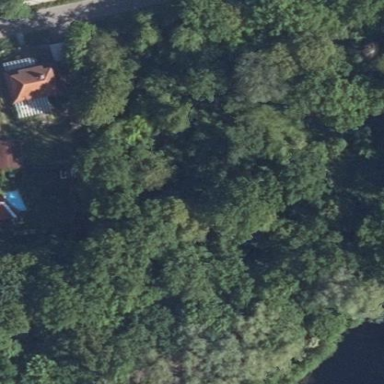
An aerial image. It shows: Forest area.